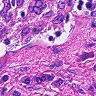
Metastatic tissue present: no